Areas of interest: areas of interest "Ganli Pharmaceutical Co., Ltd."
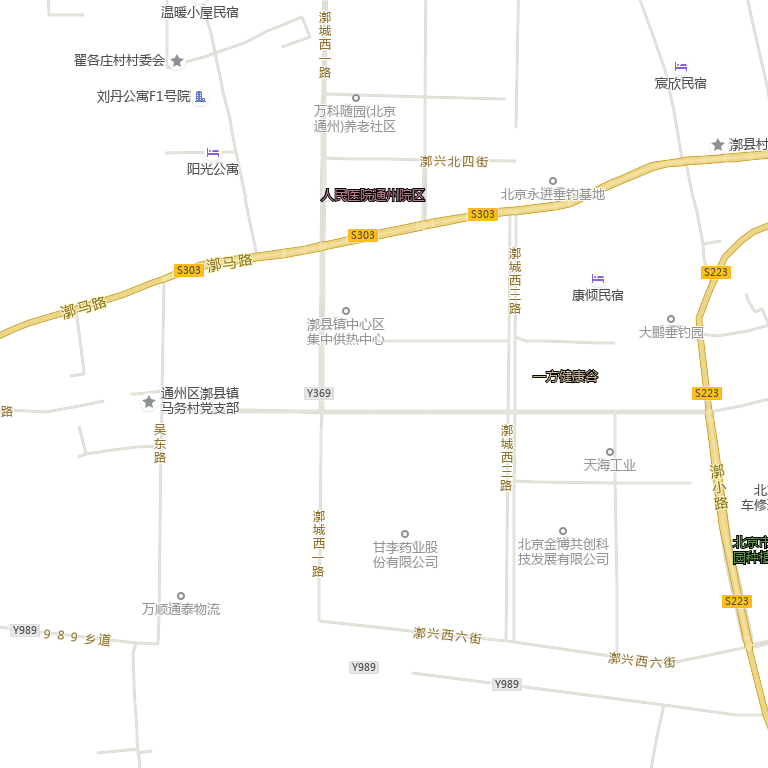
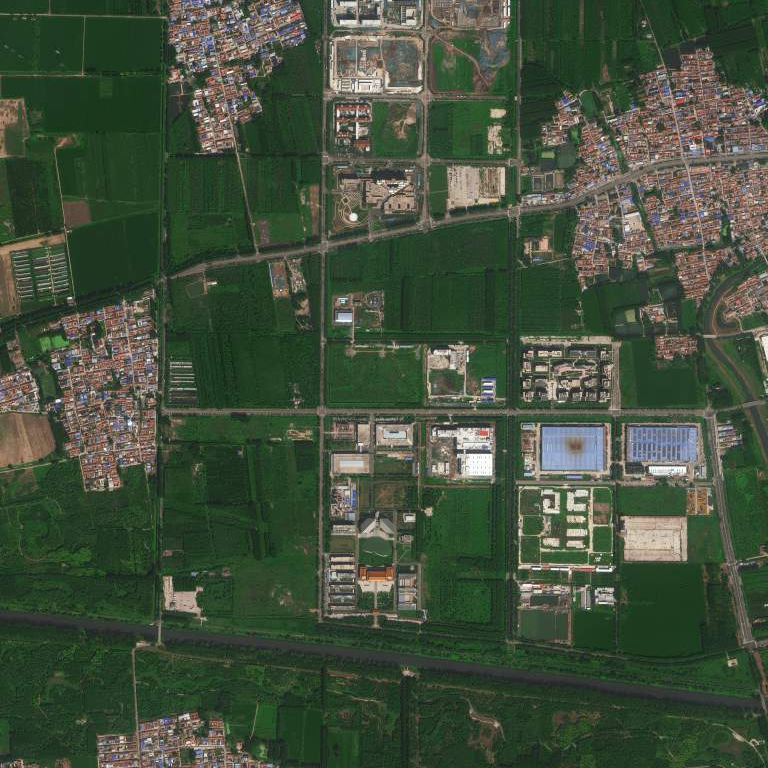